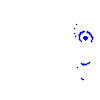
Particle: kaon